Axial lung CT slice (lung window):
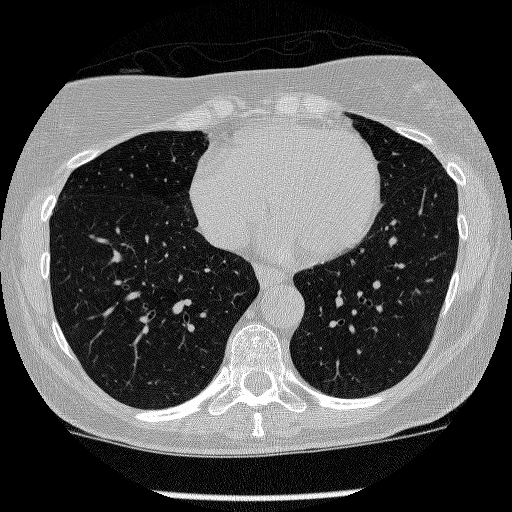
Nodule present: no